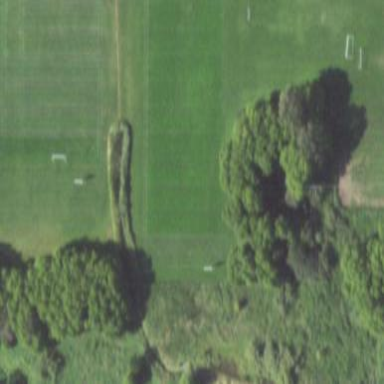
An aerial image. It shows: Soccer pitch for leisureland activities.